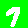
Digit: 7